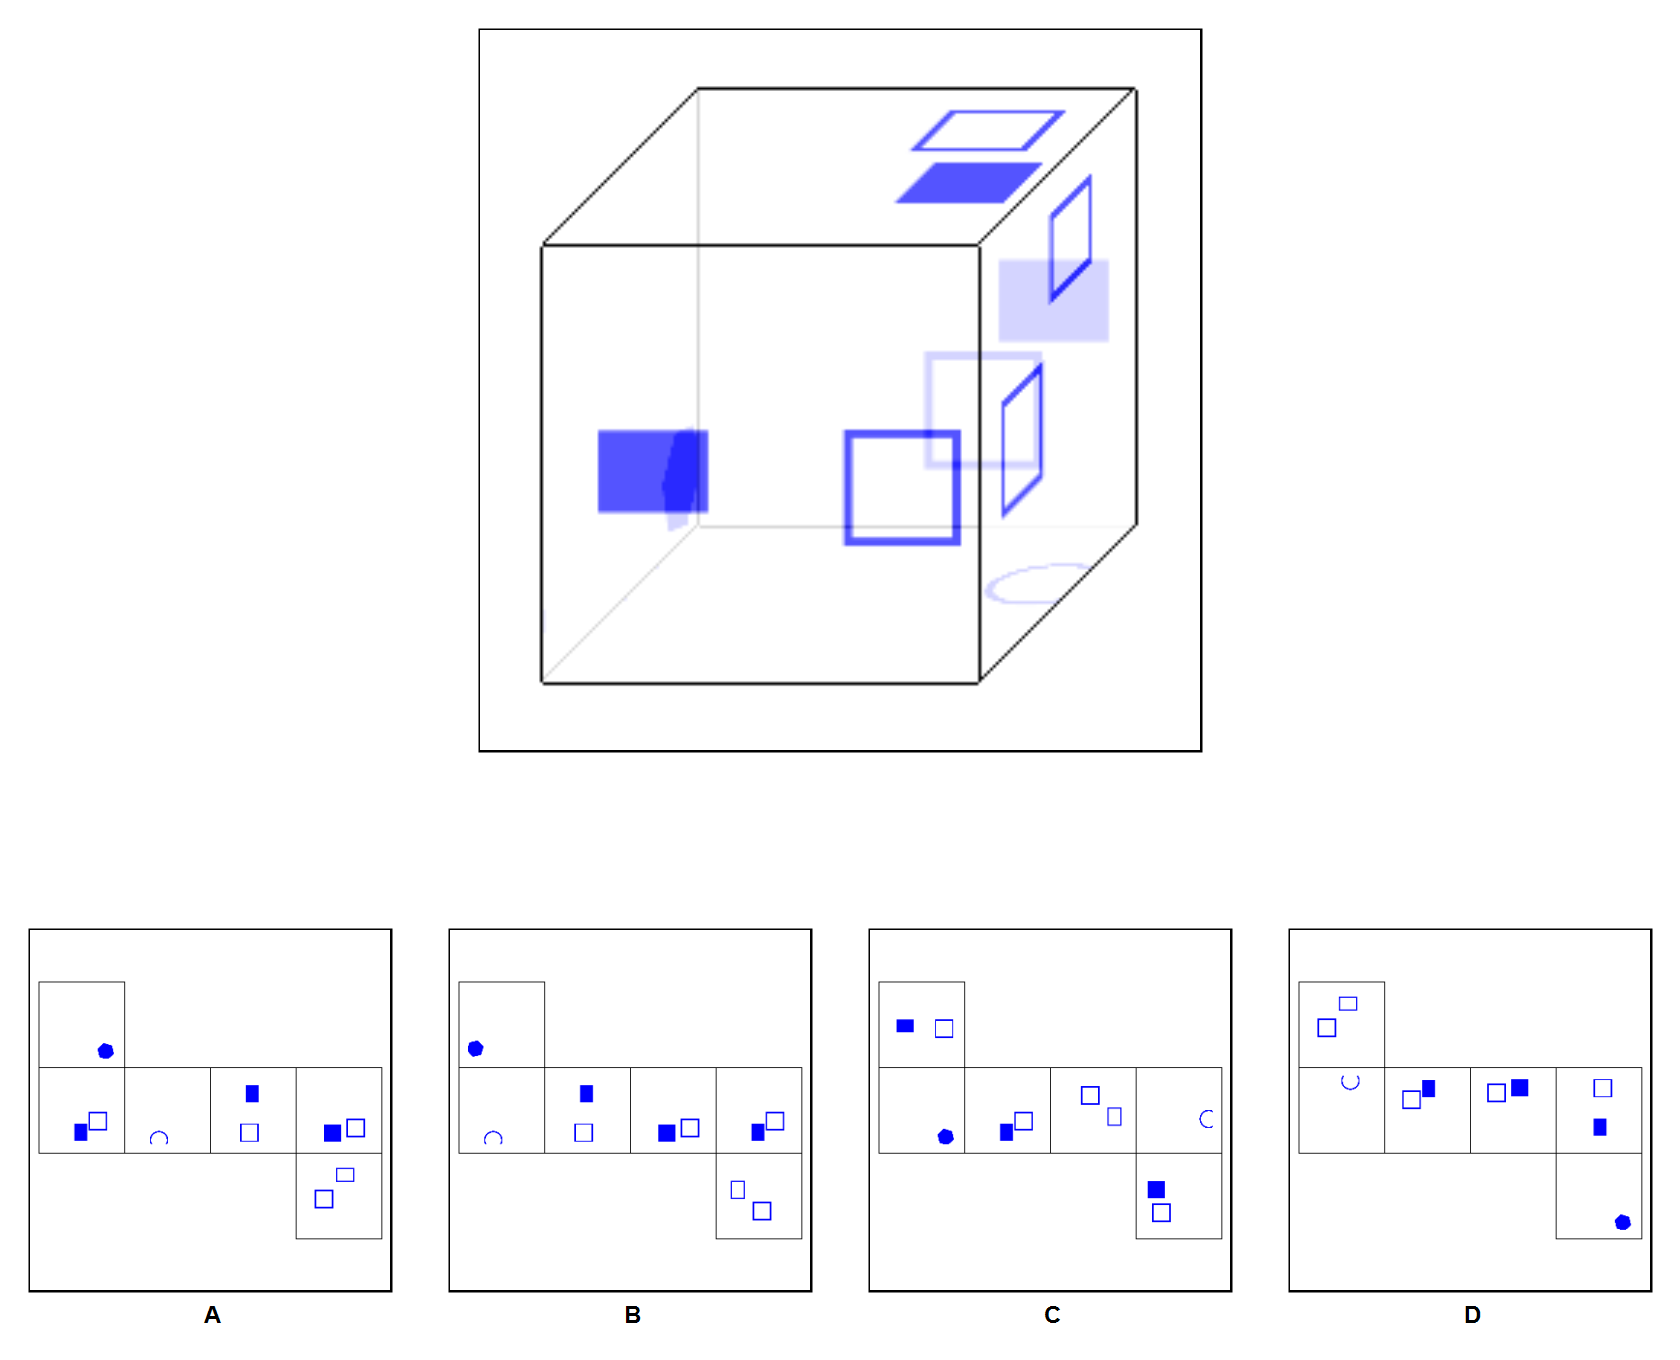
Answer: C